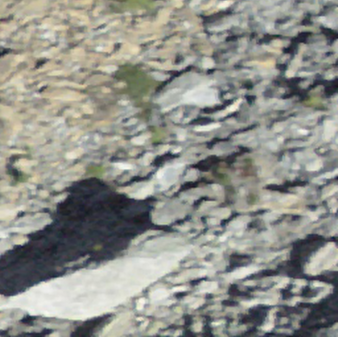
Label: bouldering_area